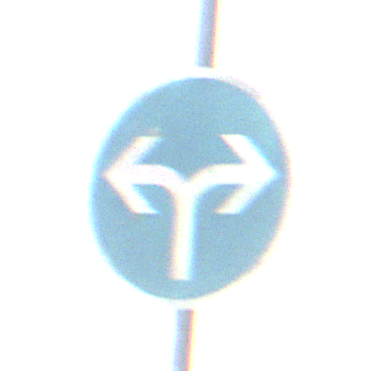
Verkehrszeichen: VorgeschriebeneFahrtrichtungRechtsOderLinks
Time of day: Night
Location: Outdoor (Nature)
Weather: Clear
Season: NotSpecified
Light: Natural